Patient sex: F
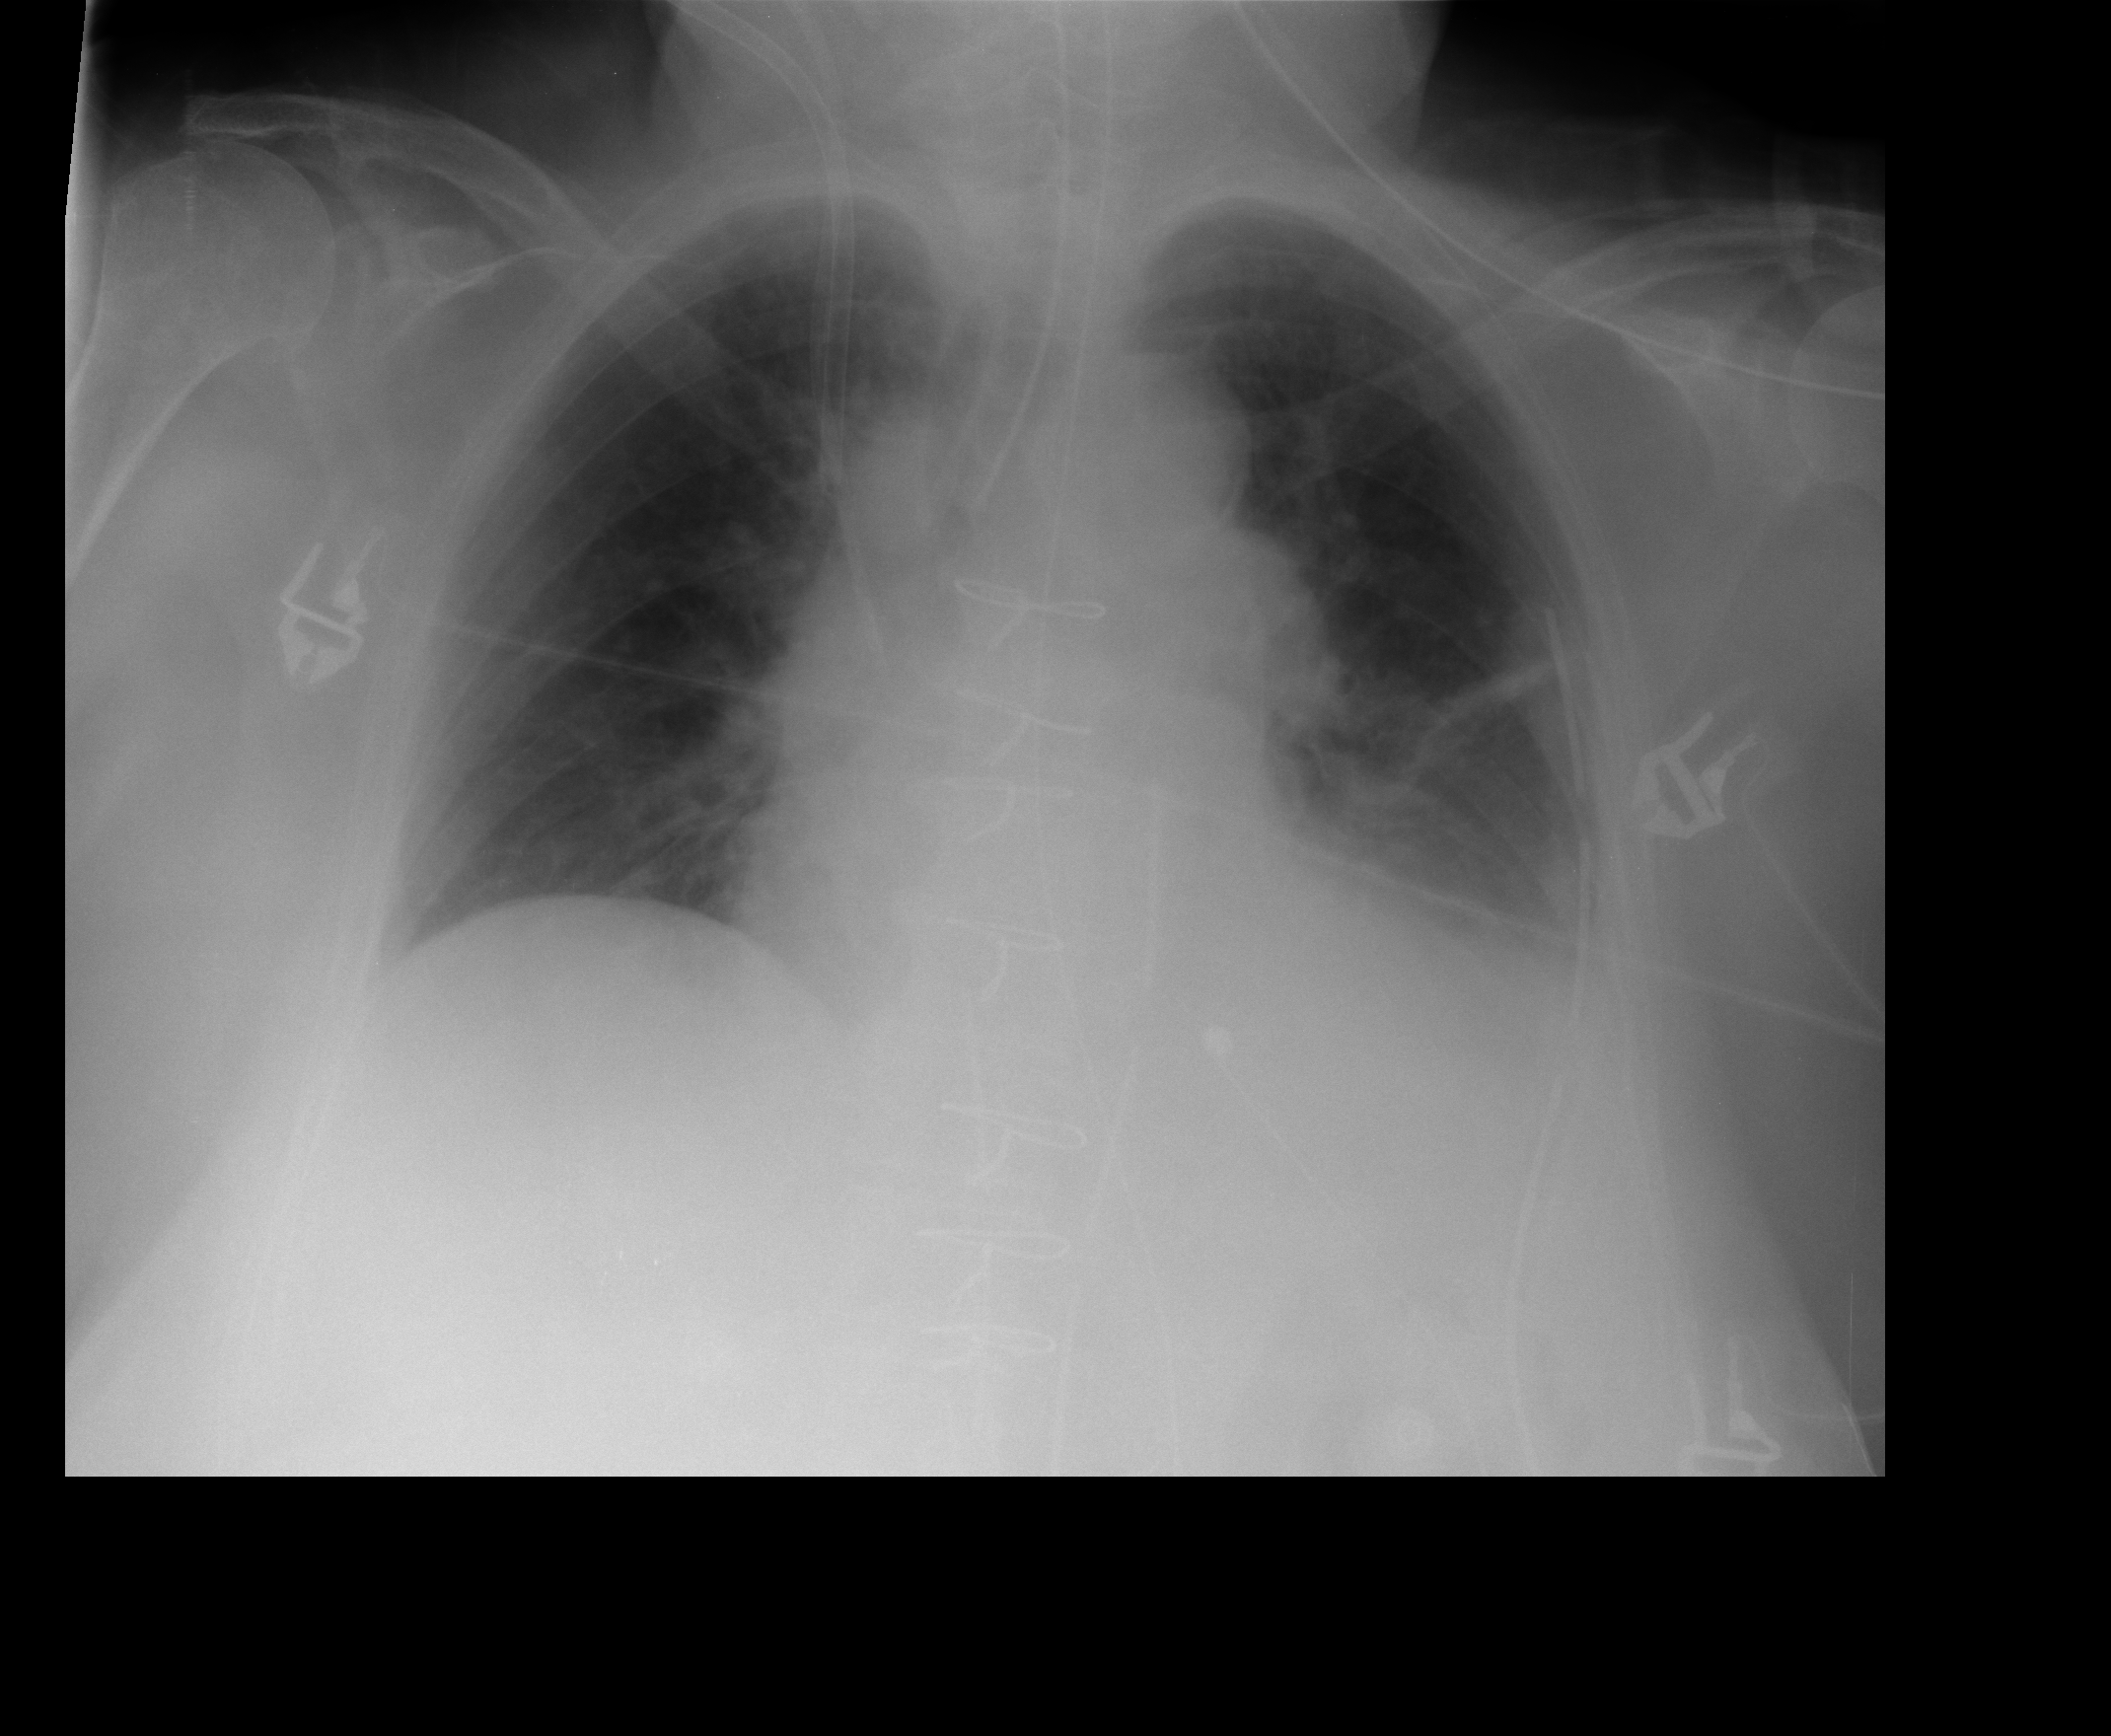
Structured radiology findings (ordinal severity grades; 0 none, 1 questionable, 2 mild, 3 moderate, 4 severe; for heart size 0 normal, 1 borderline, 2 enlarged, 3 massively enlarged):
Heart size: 1
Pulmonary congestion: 2
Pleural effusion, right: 0
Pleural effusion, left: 1
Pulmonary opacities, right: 0
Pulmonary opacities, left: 0
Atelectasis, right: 0
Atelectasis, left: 2